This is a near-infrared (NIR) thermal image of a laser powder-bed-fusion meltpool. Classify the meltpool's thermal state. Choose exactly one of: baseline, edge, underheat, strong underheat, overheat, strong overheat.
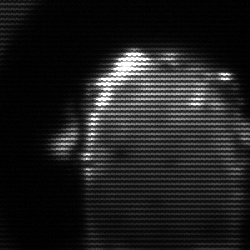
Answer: baseline